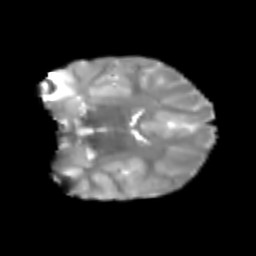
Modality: T2w
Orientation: coronal
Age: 8
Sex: male
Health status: healthy